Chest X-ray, PA view. Patient: 71 years old, sex F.
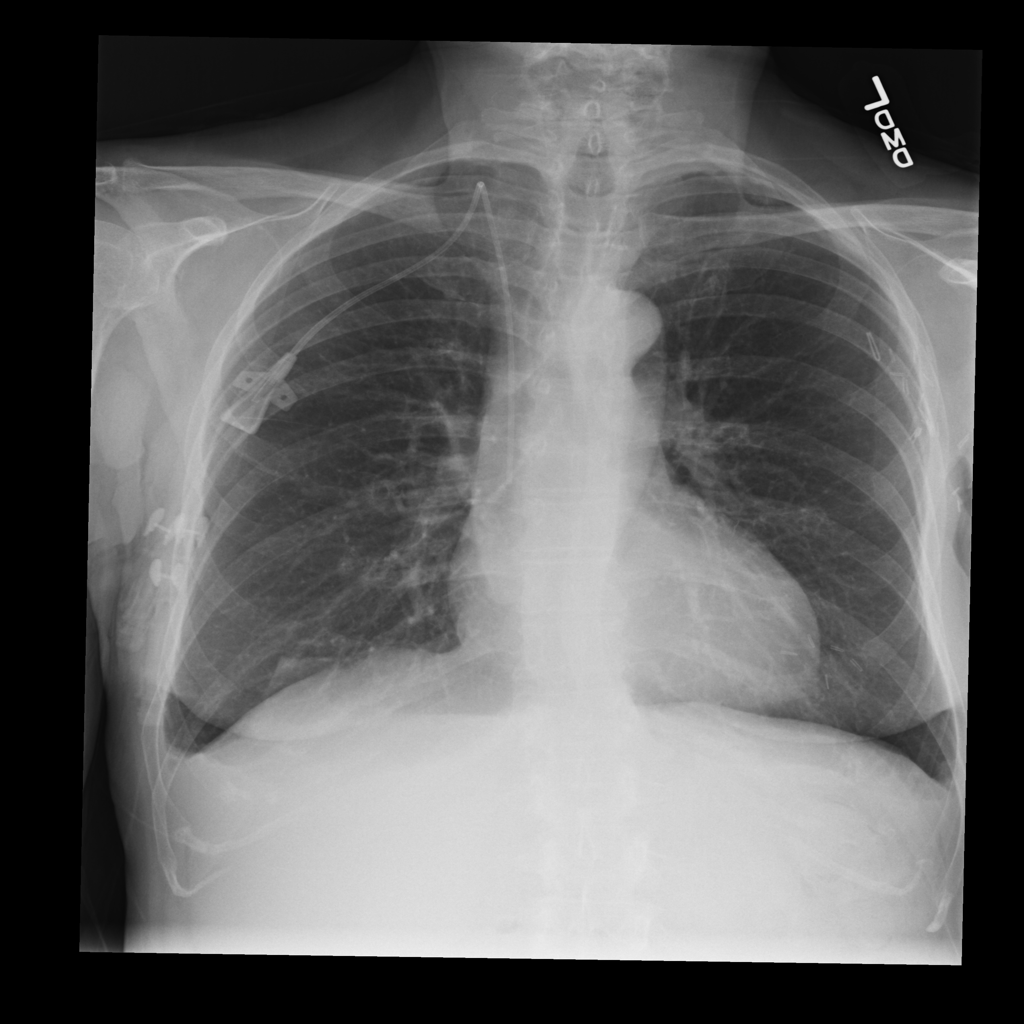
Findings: Atelectasis, Effusion, Pleural_Thickening